Question: '''
XUL box for div element contained an inline br child, forcing all its children to be wrapped in a block.
'''
It is just an alert but not a fatal error, the webpage won't have any problems with this error, but it took place in my firebug console which is annoying, how to prevent this? Or how to ignore these errors in firebug?
I suspect it is cause by this :
'''
#top_icon01{
position:relative;
background-image : url('../hill_header/img/top_Icon_i01.png');
background-repeat : no-repeat;
background-size : 56px 56px;
background-position: 50% 20px;
width : 172px;
height : 130px;
padding-top : 25px;
text-align: center;
display:block;
display:-webkit-box;
display:-moz-box;
-webkit-box-pack:center;
-webkit-box-align:center;
-moz-box-pack:center;
-moz-box-align:center;
}
'''
I provide some more details:
I , see this is very annoying.

If I remove the top header :
'''
<div id='topHeader'>
<section id='top_middle_panel'>
<div id='top_ryan'>
<span class='float'>
<div id='top_icon01' class='top_icons'>
<h1>Design</h1><br><h6>Create Value</h6>
</div>
</span>
<span class='float'>
<div id='top_icon02' class='top_icons'>
<h1>Multimedia</h1><br><h6>Amazing Presentation</h6>
</div>
</span>
<span class='float'>
<div id='top_icon03' class='top_icons'>
<h1>Marketing</h1><br><h6>Connect to The World</h6>
</div>
</span>
</div>
</section>
</div>
'''
There is
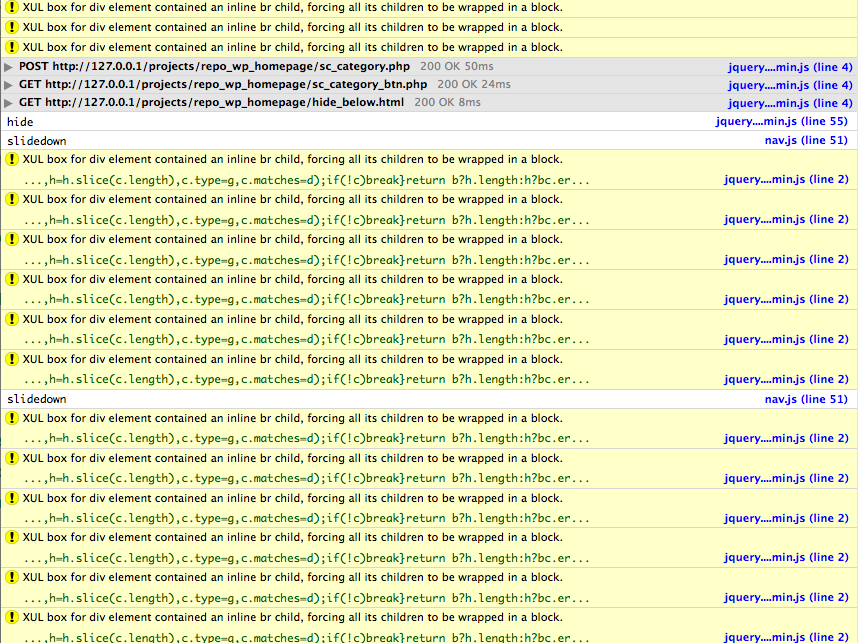
Answer: I've reproduced it in jsFiddle! <URL>
Since you've set your top_icon divs to use the flexible box model (display: -moz-box), Firefox warns you that you've put a '<br />' directly inside, which then forces it to wrap the contents of those divs in another block, so it complains about that (perhaps unnecessarily).
So, to stop Firefox from complaining, you can wrap the contents of your top_icon divs in another div explicitly. This makes Firefox happy.
'''
<div id='topHeader'>
<section id='top_middle_panel'>
<div id='top_ryan'>
<span class='float'> <div id='top_icon01' class='top_icons'><div><h1>Design</h1><br><h6>Create Value</h6></div></div></span>
<span class='float'> <div id='top_icon02' class='top_icons'><div><h1>Multimedia</h1><br><h6>Amazing Presentation</h6></div></div></span>
<span class='float'> <div id='top_icon03' class='top_icons'><div><h1>Marketing</h1><br><h6>Connect to The World</h6></div></div></span>
</div>
</section>
</div>
'''
Alternatively, you can remove the '<br />' and find another solution to format your content.